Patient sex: M
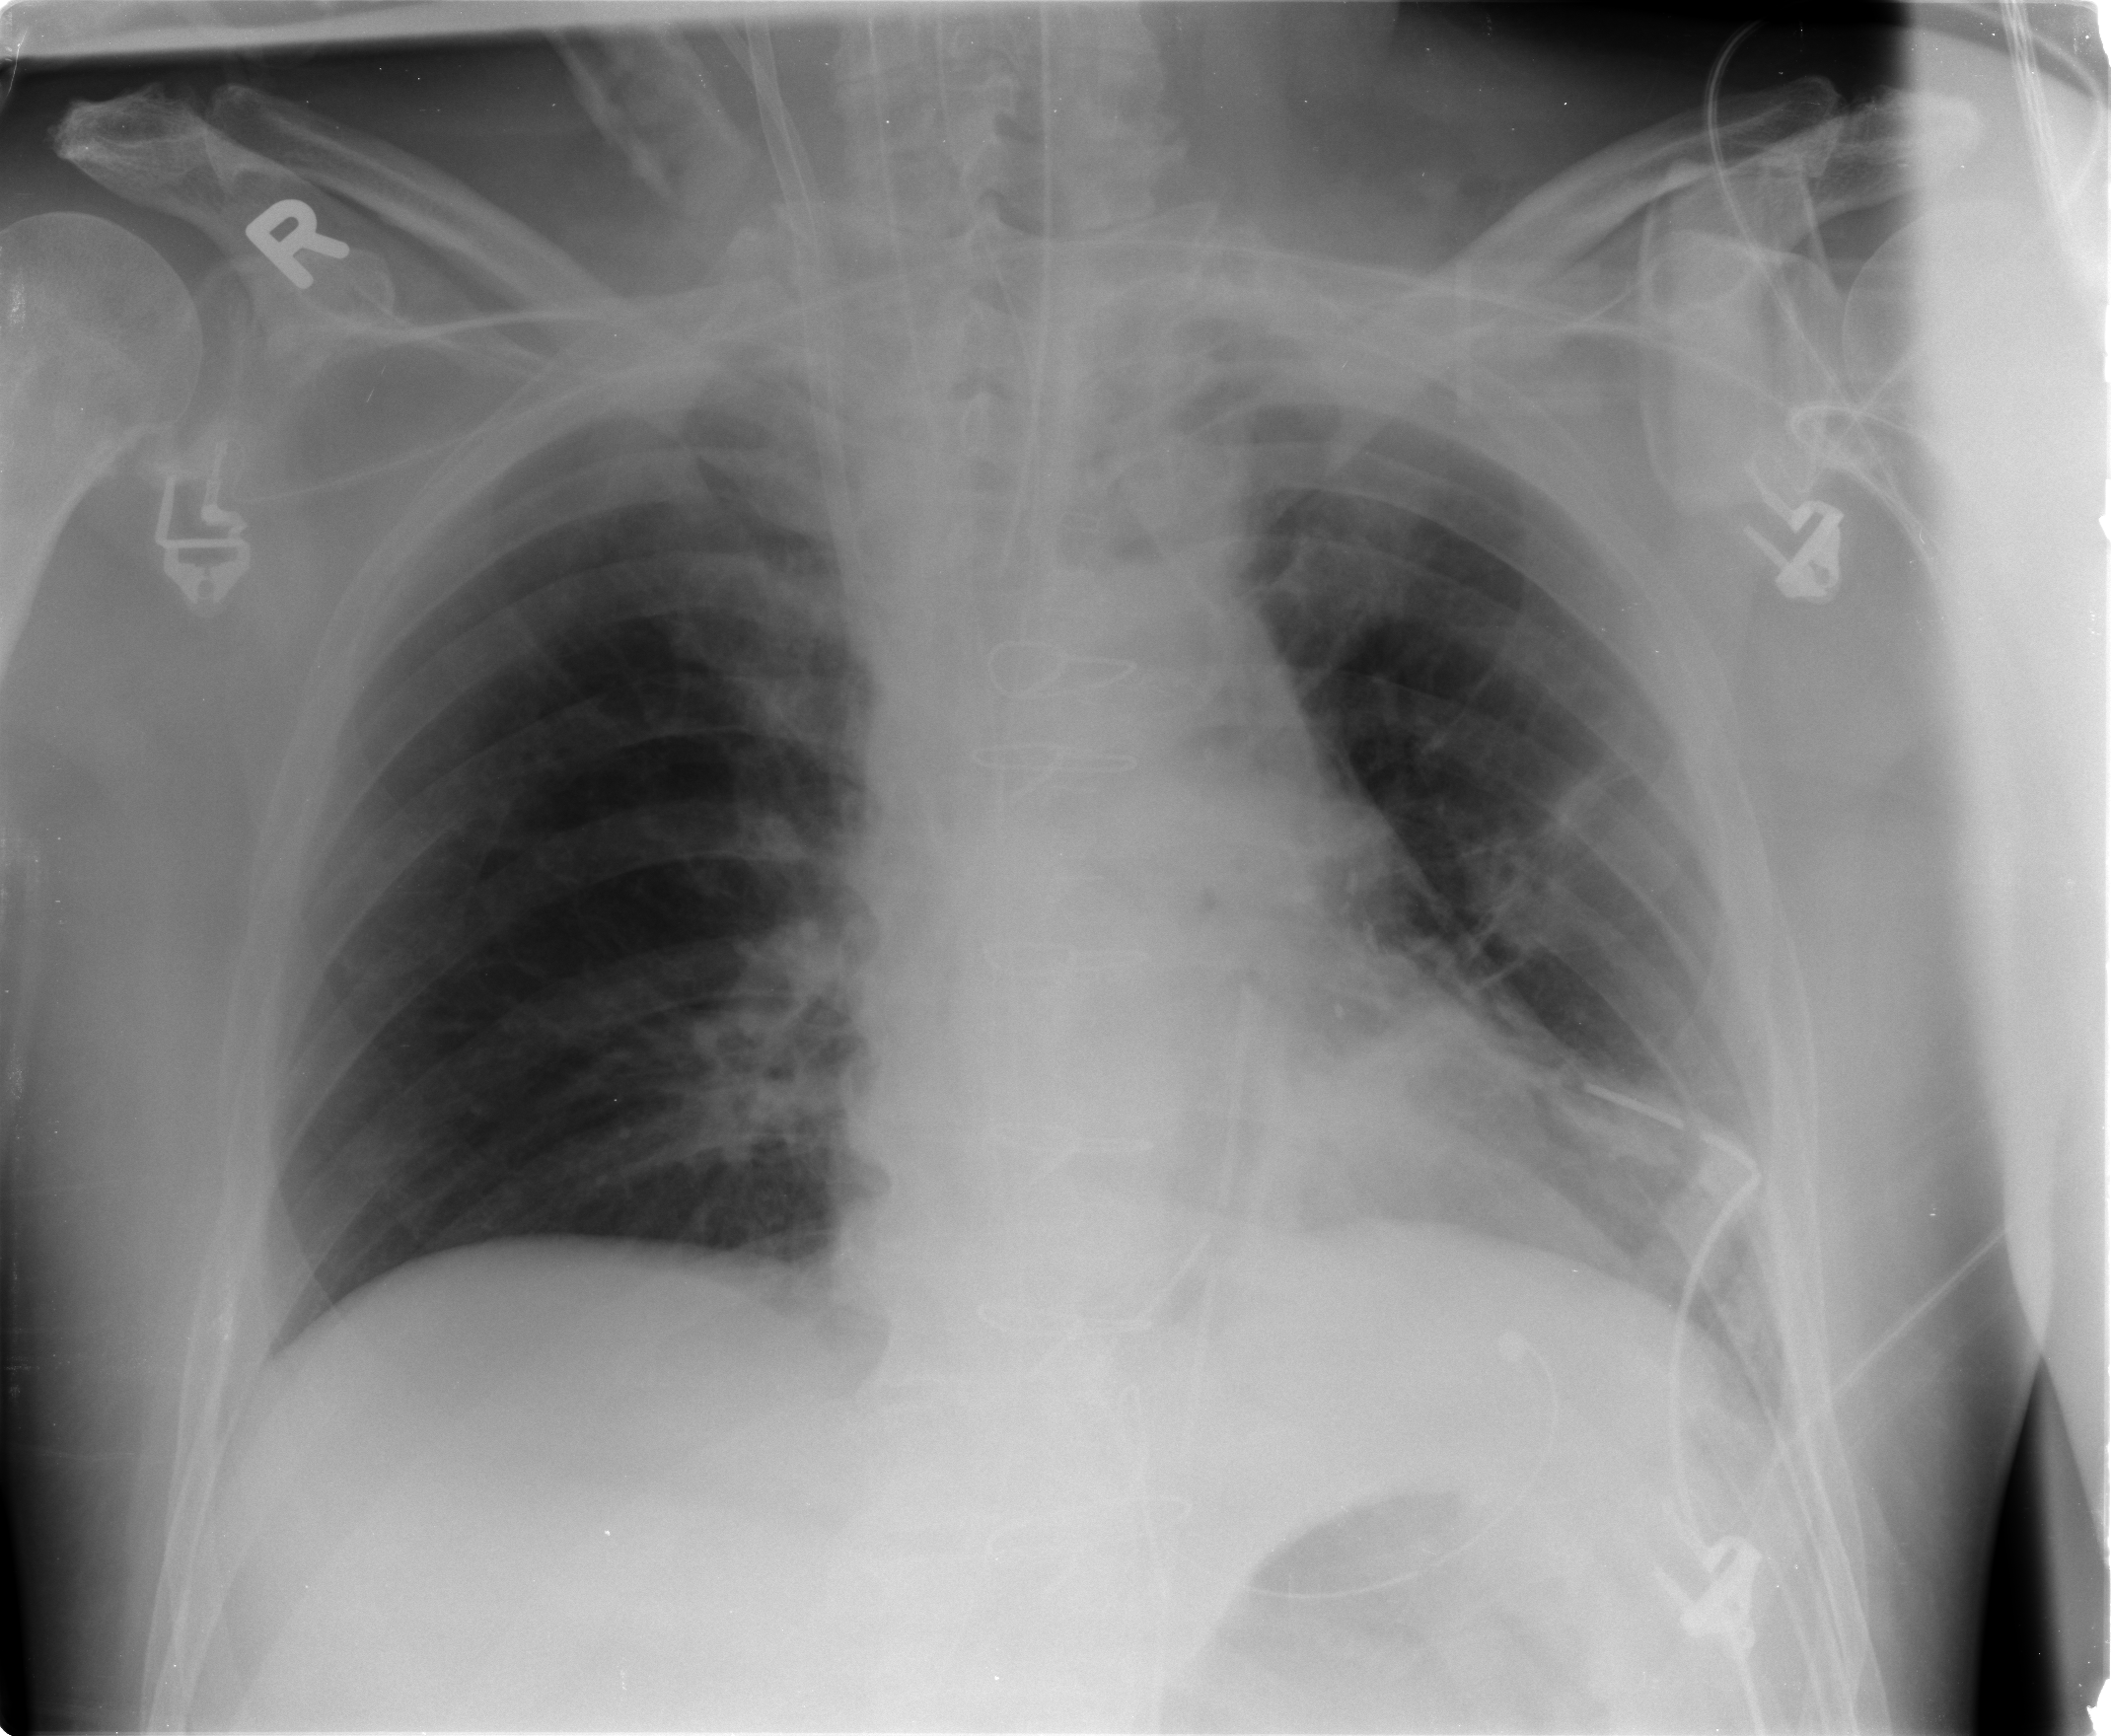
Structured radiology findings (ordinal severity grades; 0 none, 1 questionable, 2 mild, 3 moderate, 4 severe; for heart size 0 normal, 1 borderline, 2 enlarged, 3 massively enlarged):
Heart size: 0
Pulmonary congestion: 0
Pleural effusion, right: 0
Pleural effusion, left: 2
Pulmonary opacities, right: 0
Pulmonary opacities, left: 0
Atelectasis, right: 0
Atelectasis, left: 2